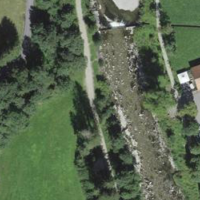
EUNIS habitat code: 43
Species observed at this site:
Corvus corone
Cyanistes caeruleus
Troglodytes troglodytes
Pyrrhula pyrrhula
Dendrocopos major
Fringilla coelebs
Buteo buteo
Turdus merula
Phylloscopus collybita
Parus major
Erithacus rubecula
Sitta europaea
Cinclus cinclus
Motacilla alba
Periparus ater